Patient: sex M, age 78
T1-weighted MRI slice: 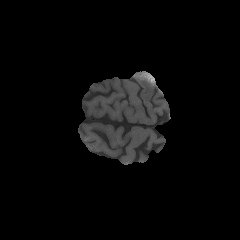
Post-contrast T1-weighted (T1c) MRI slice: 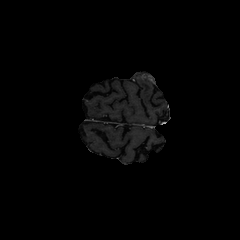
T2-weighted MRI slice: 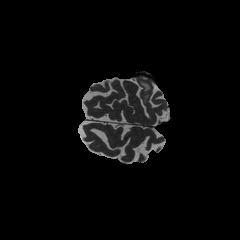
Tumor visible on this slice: yes
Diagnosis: Glioblastoma, IDH-wildtype
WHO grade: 4